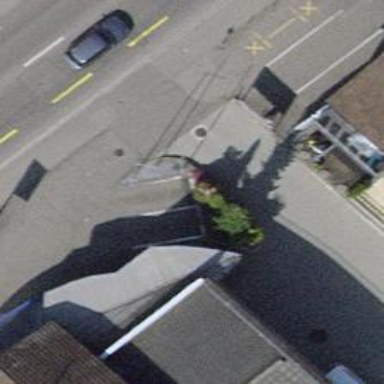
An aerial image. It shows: Flagpole which is man-made.